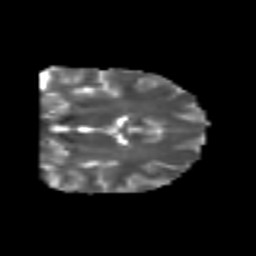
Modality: T2w
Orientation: coronal
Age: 25
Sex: male
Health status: healthy